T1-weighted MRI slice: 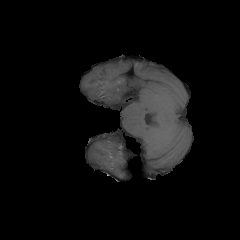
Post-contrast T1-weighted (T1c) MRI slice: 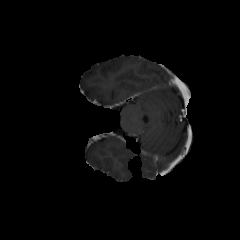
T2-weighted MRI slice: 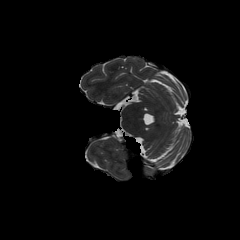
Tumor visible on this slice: no